Interaction volume radius: 5 \u00c5
Interaction volume height: 15 \u00c5
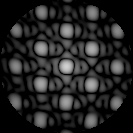
Disorder parameter: 0.08355